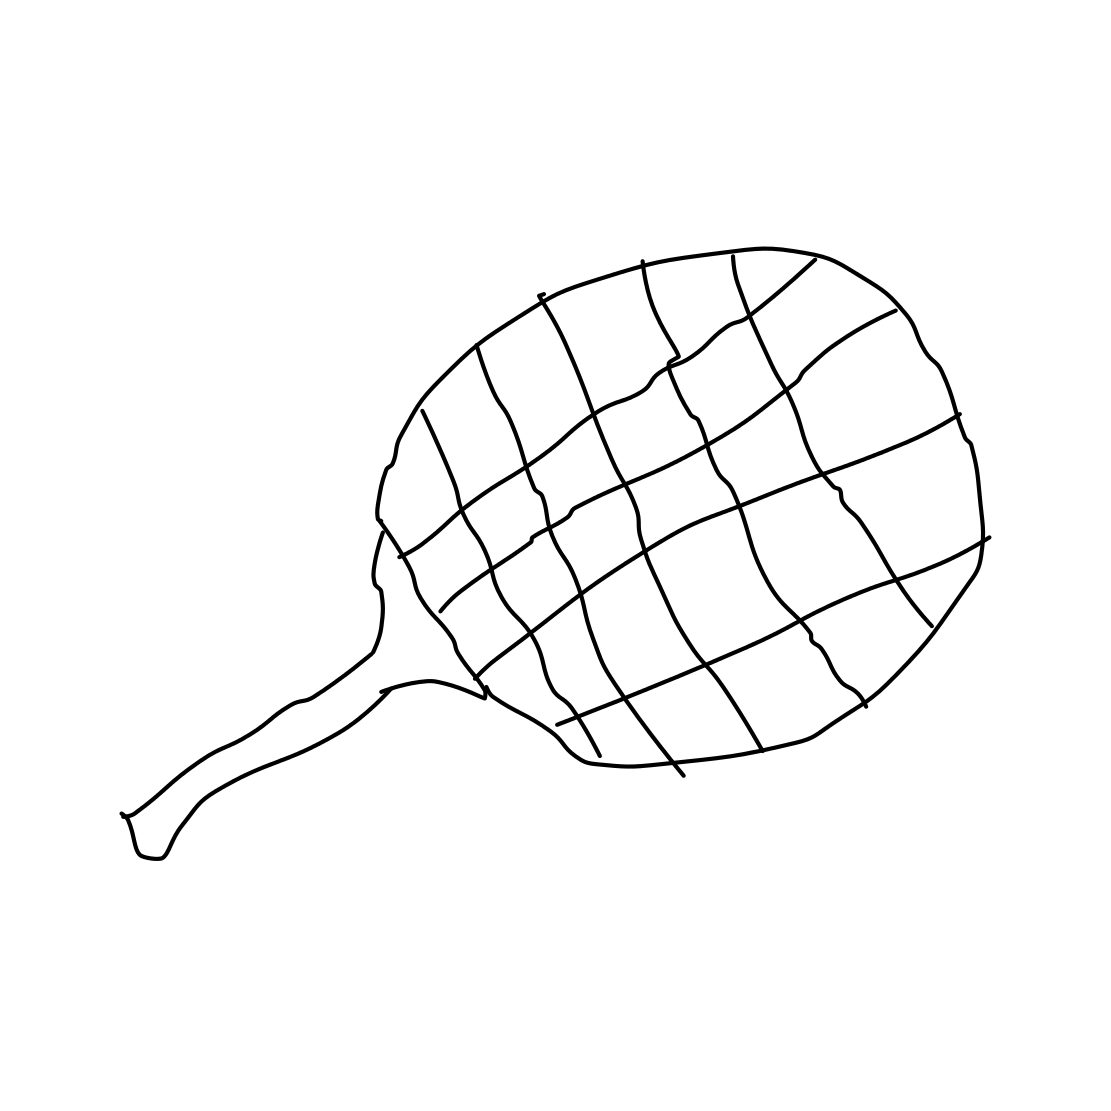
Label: tennis-racket